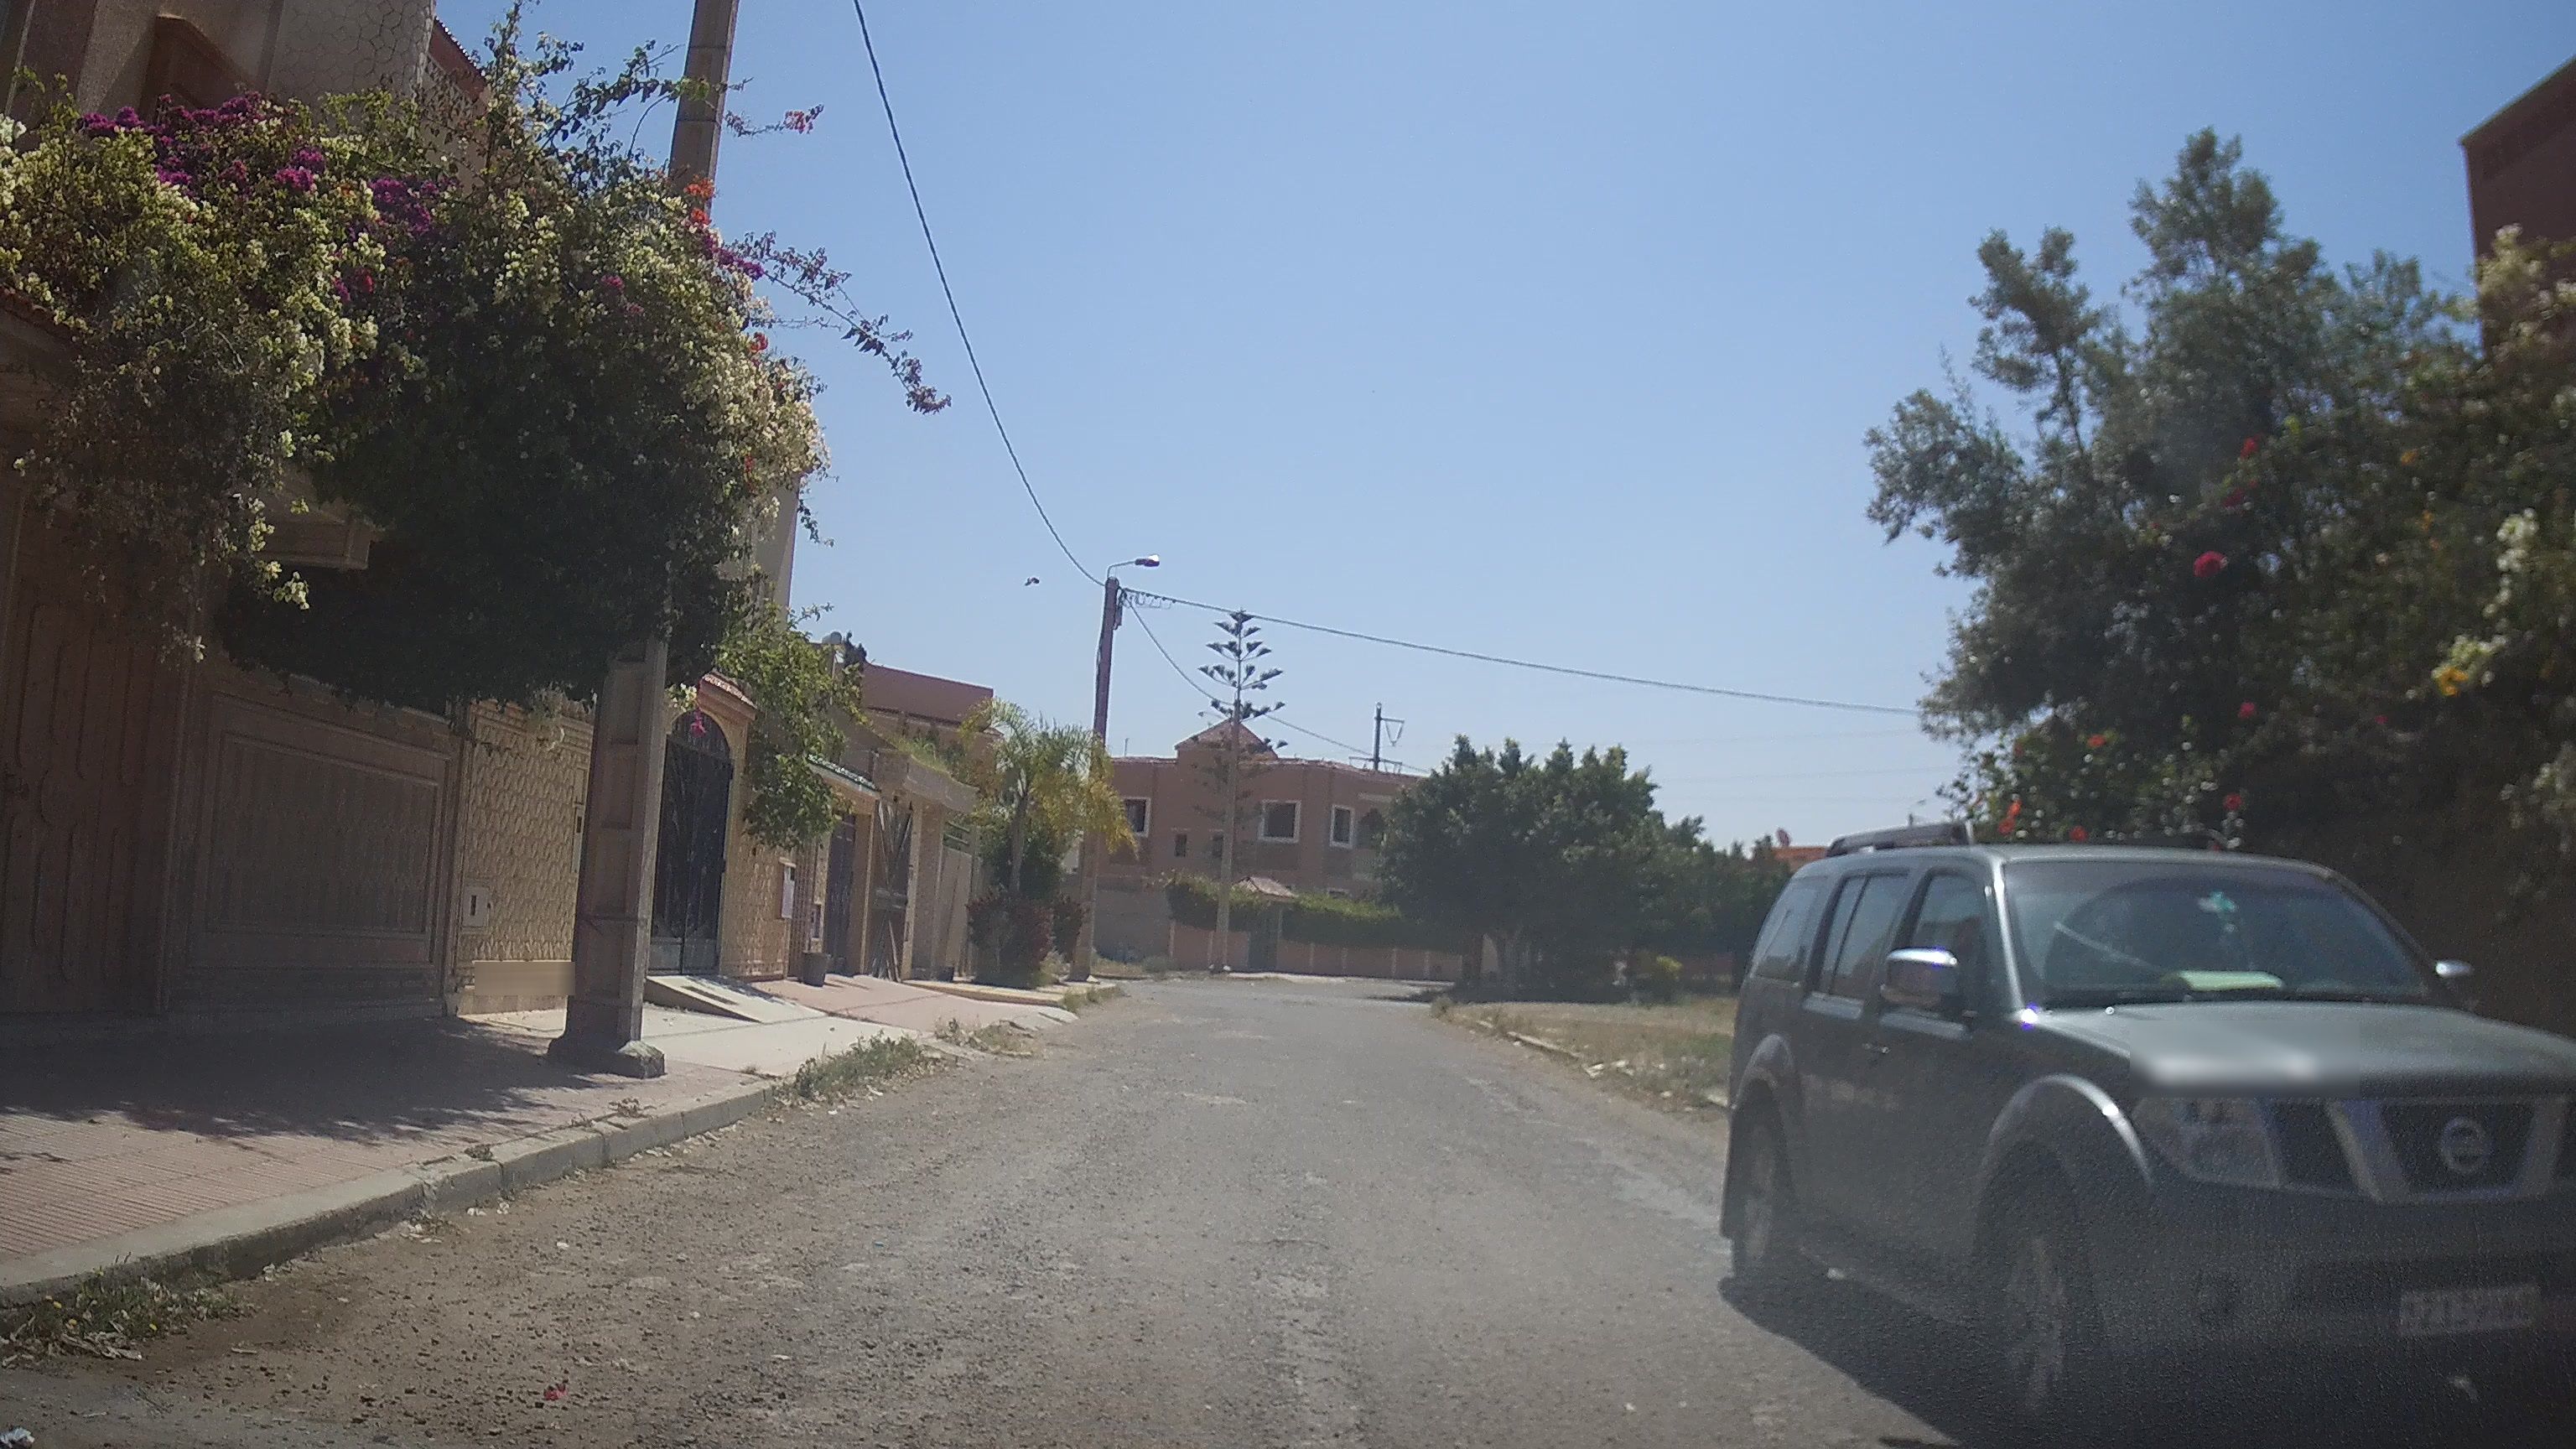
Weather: clear
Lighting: day
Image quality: good
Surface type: driving surface
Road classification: residential, track
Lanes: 2.0
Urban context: urban centre
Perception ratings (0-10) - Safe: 3.39, Lively: 8.14, Beautiful: 6.45, Boring: 6.88, Depressing: 3.57, Wealthy: 5.03